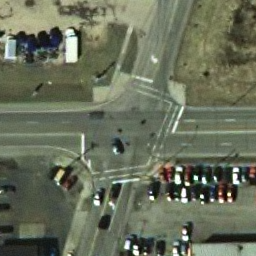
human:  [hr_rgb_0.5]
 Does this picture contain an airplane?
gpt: no

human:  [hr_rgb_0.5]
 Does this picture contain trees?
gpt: yes

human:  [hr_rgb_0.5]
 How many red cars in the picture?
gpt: four

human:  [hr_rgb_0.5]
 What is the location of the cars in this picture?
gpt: lower right